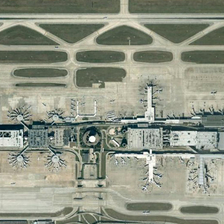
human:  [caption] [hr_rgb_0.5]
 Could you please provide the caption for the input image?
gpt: the passenger termial building sits parallel with three runways .

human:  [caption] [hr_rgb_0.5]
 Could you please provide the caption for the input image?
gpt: the strip shaped airport is next to runways and viaducts .

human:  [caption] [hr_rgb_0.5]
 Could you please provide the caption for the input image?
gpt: this airport has a long narrow building surrounded by star like buildings .

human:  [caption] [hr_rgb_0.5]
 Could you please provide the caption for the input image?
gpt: a large terminal with flight strip .

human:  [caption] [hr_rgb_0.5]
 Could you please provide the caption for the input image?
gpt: many planes are parked around a long rectangular building in an airport .